Question: I wouldn't normally paste an image, I would provide the code as text, but I felt that the analyzer warnings where important.
I'm not sure what this means and how to fix the problems.

The full code can be found here
<URL>
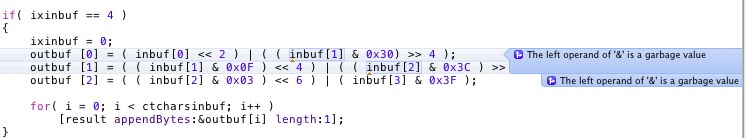
Answer: Typically you can expand the warning in the sidebar to get a detailed list of the control flow that leads to this situation. In your case, the static analyzer is saying that, given a certain set of circumstances, that line of code will execute where 'inbuf[1]' has never been initialized to a value, and thus is garbage.
I would guess that the circumstances are if 'ch == '='', this will set 'flendtext' to 'YES', which will set 'ixinbuf' to '3', which means that 'inbuf[x]' for x == 0-2 will never be initialized, and the subsequent access of these values is garbage.